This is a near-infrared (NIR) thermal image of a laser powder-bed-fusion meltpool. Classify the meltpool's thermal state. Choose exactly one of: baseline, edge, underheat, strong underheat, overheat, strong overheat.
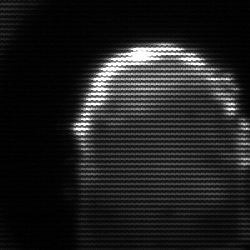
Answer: baseline